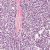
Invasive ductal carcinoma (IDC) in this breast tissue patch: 1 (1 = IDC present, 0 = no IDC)